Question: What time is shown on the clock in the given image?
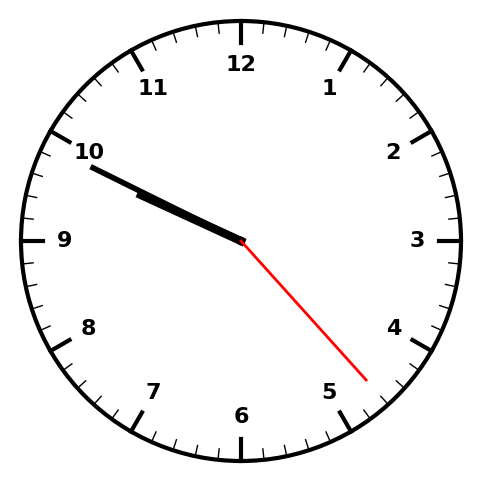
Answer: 09:49:23